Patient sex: F
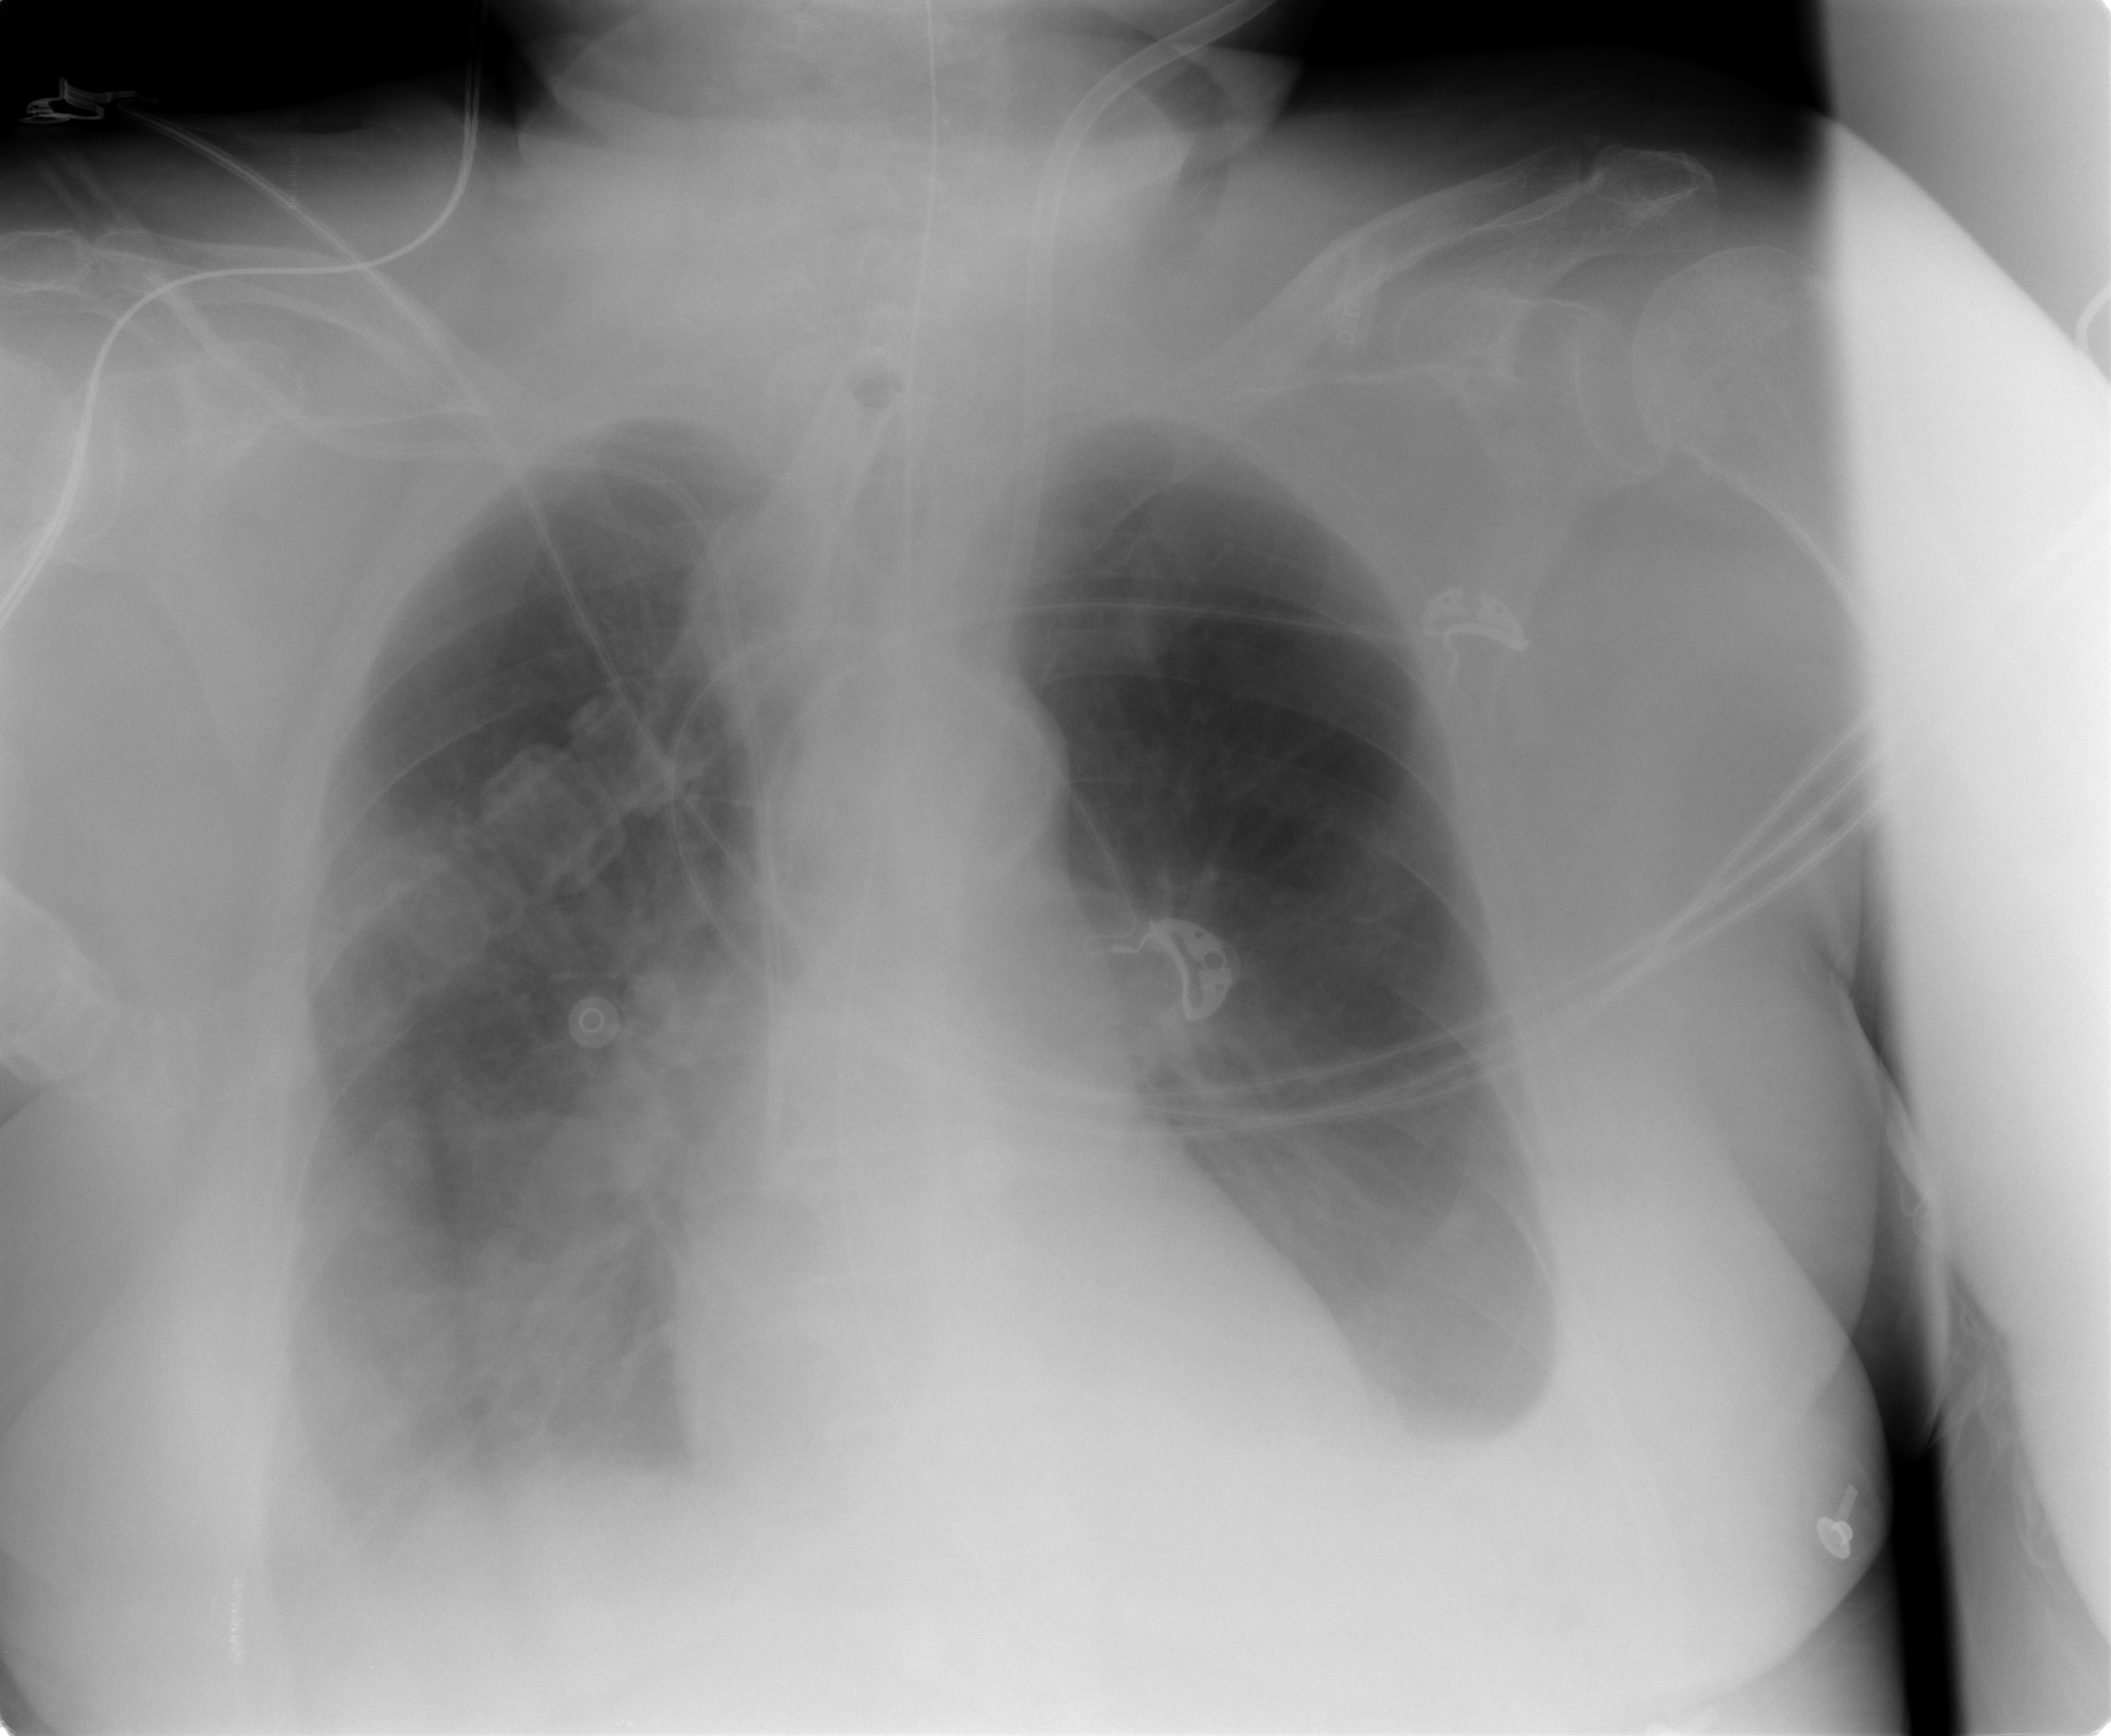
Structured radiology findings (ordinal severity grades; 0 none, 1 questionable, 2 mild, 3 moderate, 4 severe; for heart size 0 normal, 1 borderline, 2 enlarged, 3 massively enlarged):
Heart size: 0
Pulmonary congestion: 0
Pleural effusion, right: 2
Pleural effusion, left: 2
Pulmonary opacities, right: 0
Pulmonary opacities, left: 0
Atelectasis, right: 2
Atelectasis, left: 0